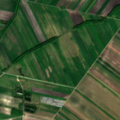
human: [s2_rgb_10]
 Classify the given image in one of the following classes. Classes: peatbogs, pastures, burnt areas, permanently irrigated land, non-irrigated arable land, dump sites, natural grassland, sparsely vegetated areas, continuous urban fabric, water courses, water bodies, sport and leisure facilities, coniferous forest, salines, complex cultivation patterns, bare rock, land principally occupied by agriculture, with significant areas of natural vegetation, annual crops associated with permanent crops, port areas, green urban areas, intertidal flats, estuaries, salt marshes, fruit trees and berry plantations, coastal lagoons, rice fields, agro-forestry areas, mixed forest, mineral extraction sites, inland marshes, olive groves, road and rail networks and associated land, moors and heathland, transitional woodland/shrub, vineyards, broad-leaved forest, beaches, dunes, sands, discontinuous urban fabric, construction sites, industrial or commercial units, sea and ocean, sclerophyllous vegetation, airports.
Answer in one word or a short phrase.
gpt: non-irrigated arable land, vineyards, complex cultivation patterns